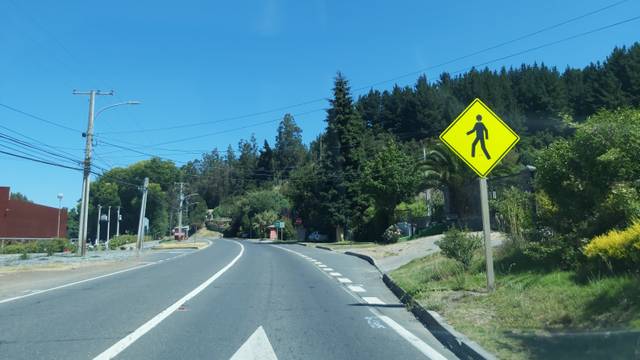
Region: Chile
Coordinates: -36.869, -73.068